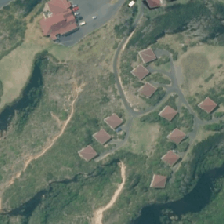
Land cover: urban_build_up